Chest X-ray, PA view. Patient: 38 years old, sex F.
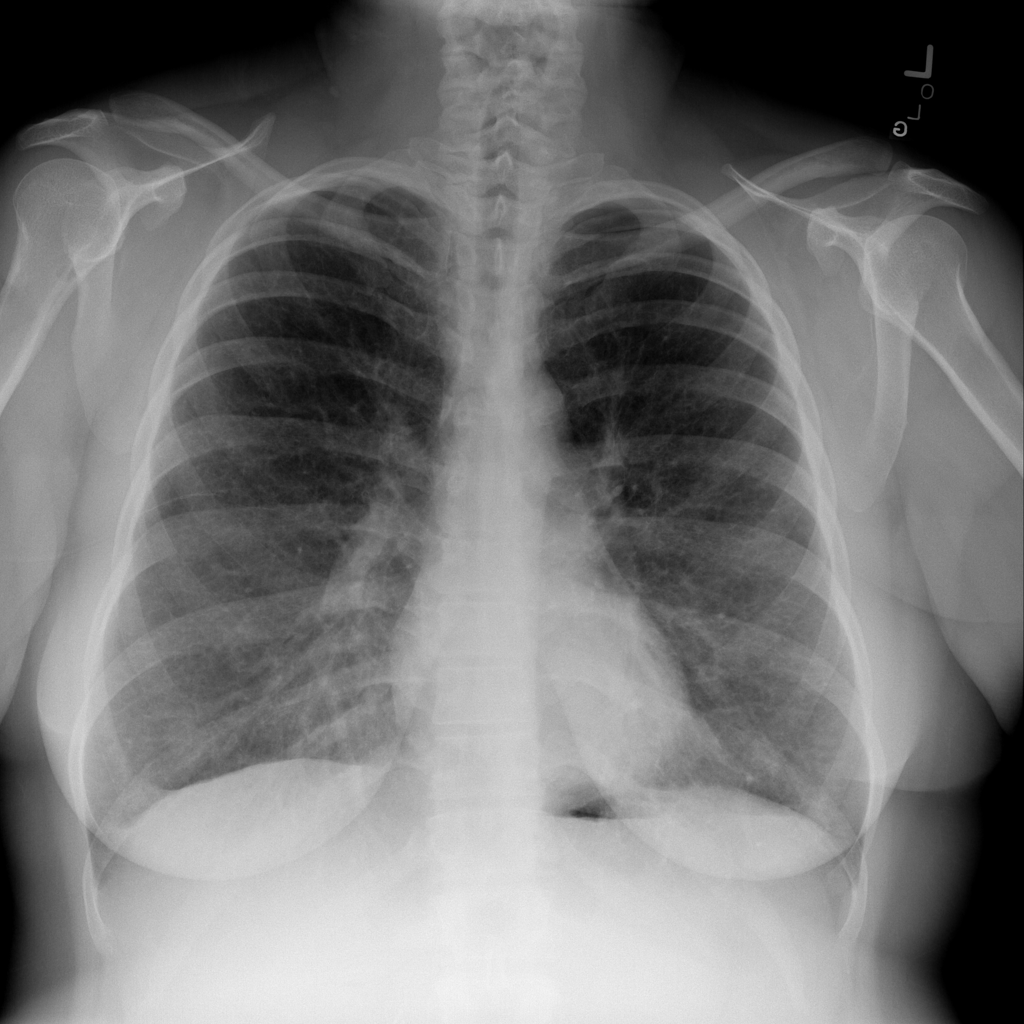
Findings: Pneumothorax